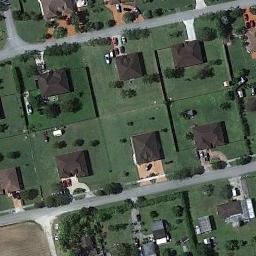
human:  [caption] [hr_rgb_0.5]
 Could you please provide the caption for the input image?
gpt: The medium residential area has some neatly arranged houses on the grass and some roads go through the medium residential area .

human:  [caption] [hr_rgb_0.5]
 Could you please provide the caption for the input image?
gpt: The houses in the medium - sized residential area are well spaced .

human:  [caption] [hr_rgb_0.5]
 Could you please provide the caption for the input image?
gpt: Many buildings of different shapes are in medium residential area .

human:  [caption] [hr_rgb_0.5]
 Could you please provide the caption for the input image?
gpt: The medium residential is on the grass next to the road .

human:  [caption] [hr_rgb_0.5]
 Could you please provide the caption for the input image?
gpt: There are some black buildings on green lawns on the  medium residential area .